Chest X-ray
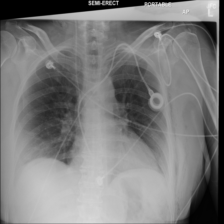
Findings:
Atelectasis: negative
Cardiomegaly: negative
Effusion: negative
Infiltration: negative
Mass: negative
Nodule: negative
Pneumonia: negative
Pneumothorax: negative
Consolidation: negative
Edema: negative
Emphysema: positive
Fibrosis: negative
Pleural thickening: negative
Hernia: negative